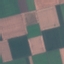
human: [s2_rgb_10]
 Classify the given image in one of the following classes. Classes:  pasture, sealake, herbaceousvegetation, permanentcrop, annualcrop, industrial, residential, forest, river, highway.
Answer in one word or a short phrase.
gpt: AnnualCrop